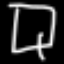
Label: square